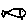
Label: fish